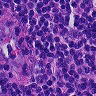
Metastatic tissue present: no